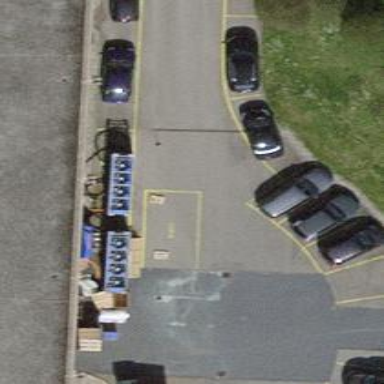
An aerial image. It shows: Parking area with asphalt surface.